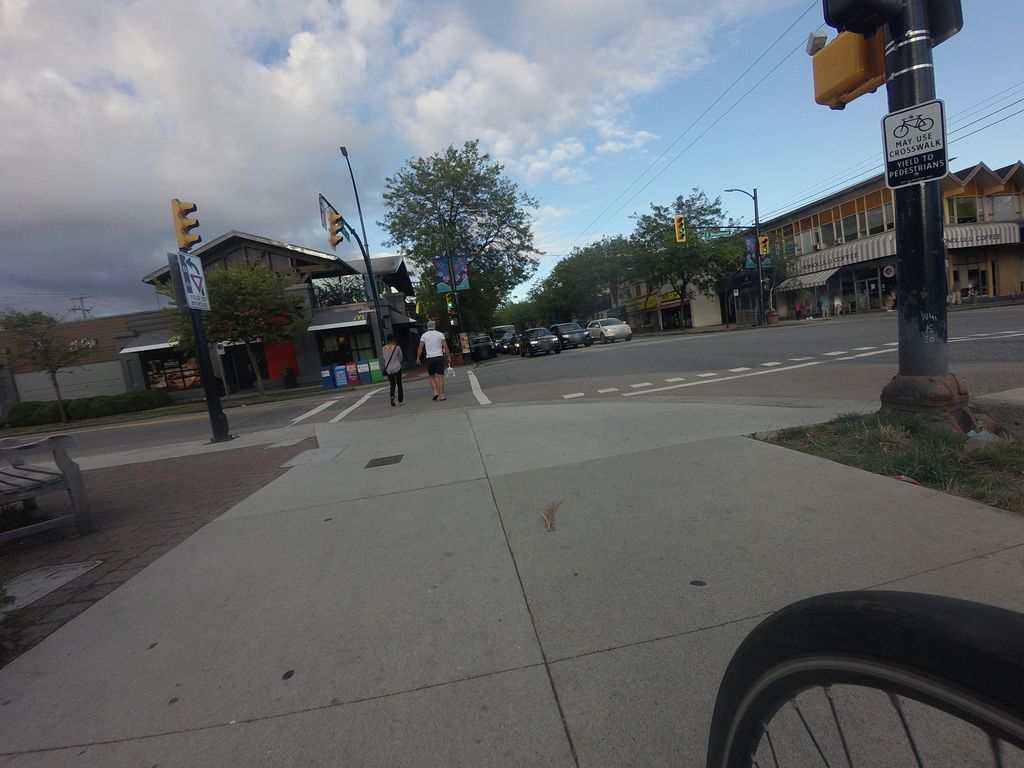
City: vancouver